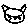
Label: cat